Interaction volume radius: 5 \u00c5
Interaction volume height: 20 \u00c5
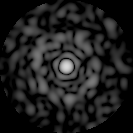
Disorder parameter: 0.8474